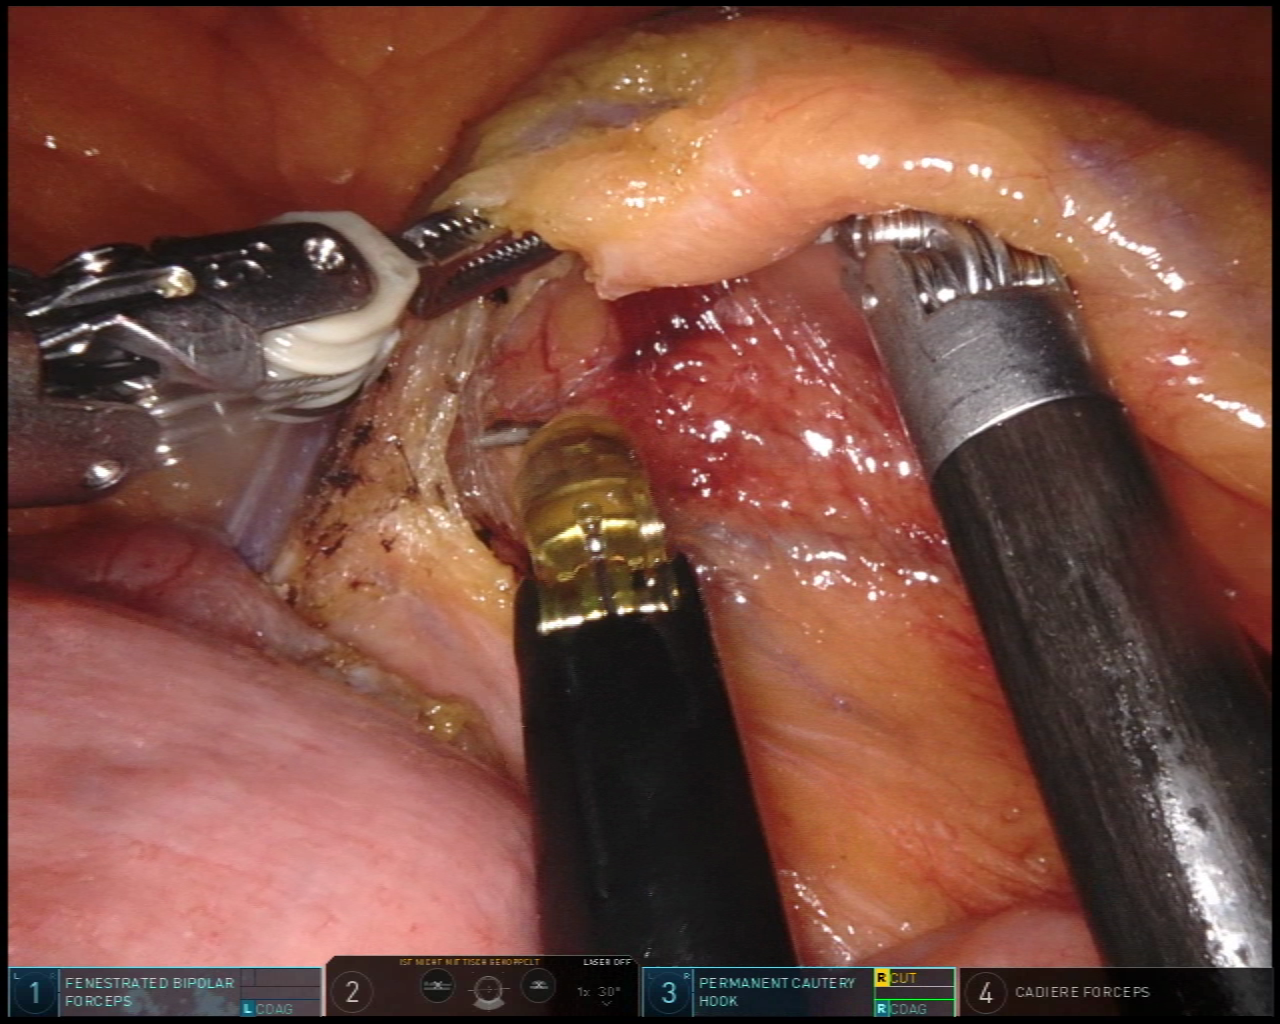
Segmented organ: intestinal_veins
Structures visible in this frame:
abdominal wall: no
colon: no
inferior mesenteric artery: no
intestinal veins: yes
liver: no
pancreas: no
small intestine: yes
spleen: no
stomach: no
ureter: no
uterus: no
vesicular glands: no